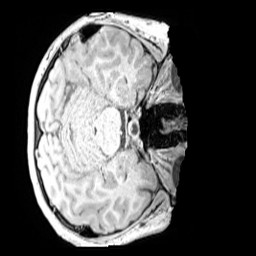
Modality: MP2RAGE
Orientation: axial
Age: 13
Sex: male
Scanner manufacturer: siemens
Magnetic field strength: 3 T
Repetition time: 4 s
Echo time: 0.00299 s